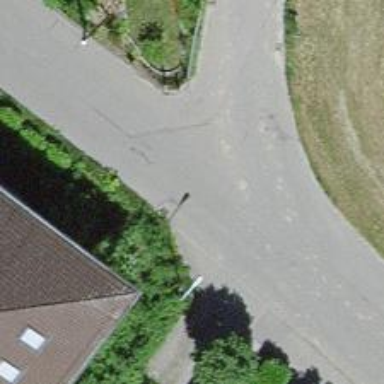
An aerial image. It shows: Residential road with asphalt surface.